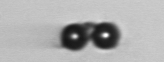
Label: bead